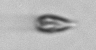
Label: Cryptophyta